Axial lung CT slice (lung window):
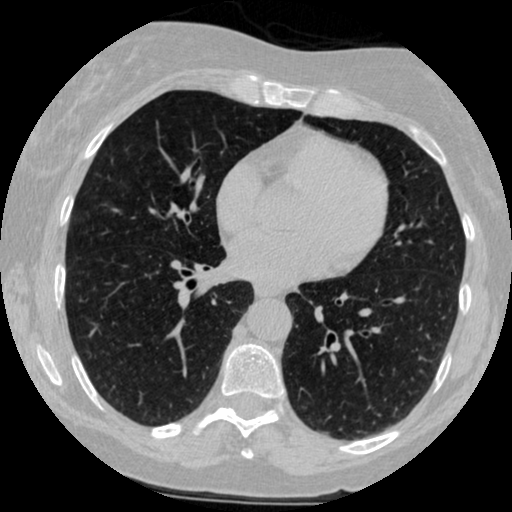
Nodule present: no